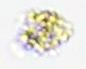
Label: Detritus